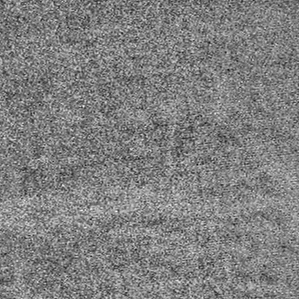
Label: frost